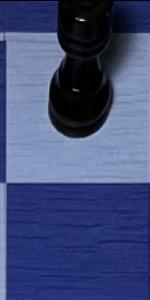
Label: Empty